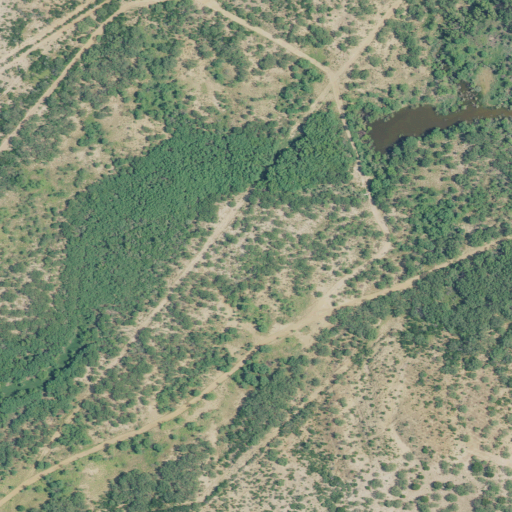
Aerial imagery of valley in Texas named Arroyo San Bartolo containing shrub, grassland, woody wetlands, and herbaceous wetlands